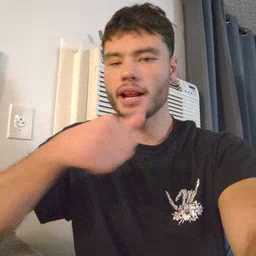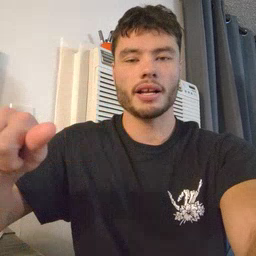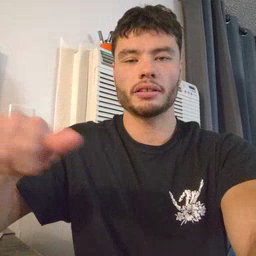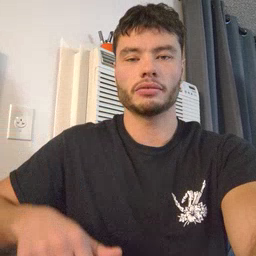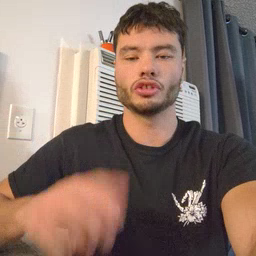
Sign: any